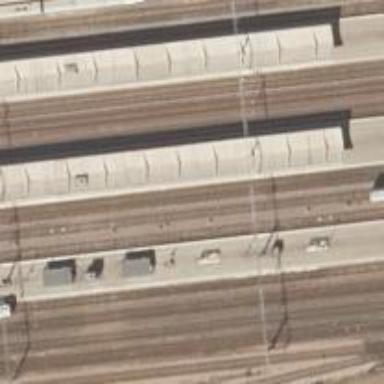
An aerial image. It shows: Close-up of railway platform edge.